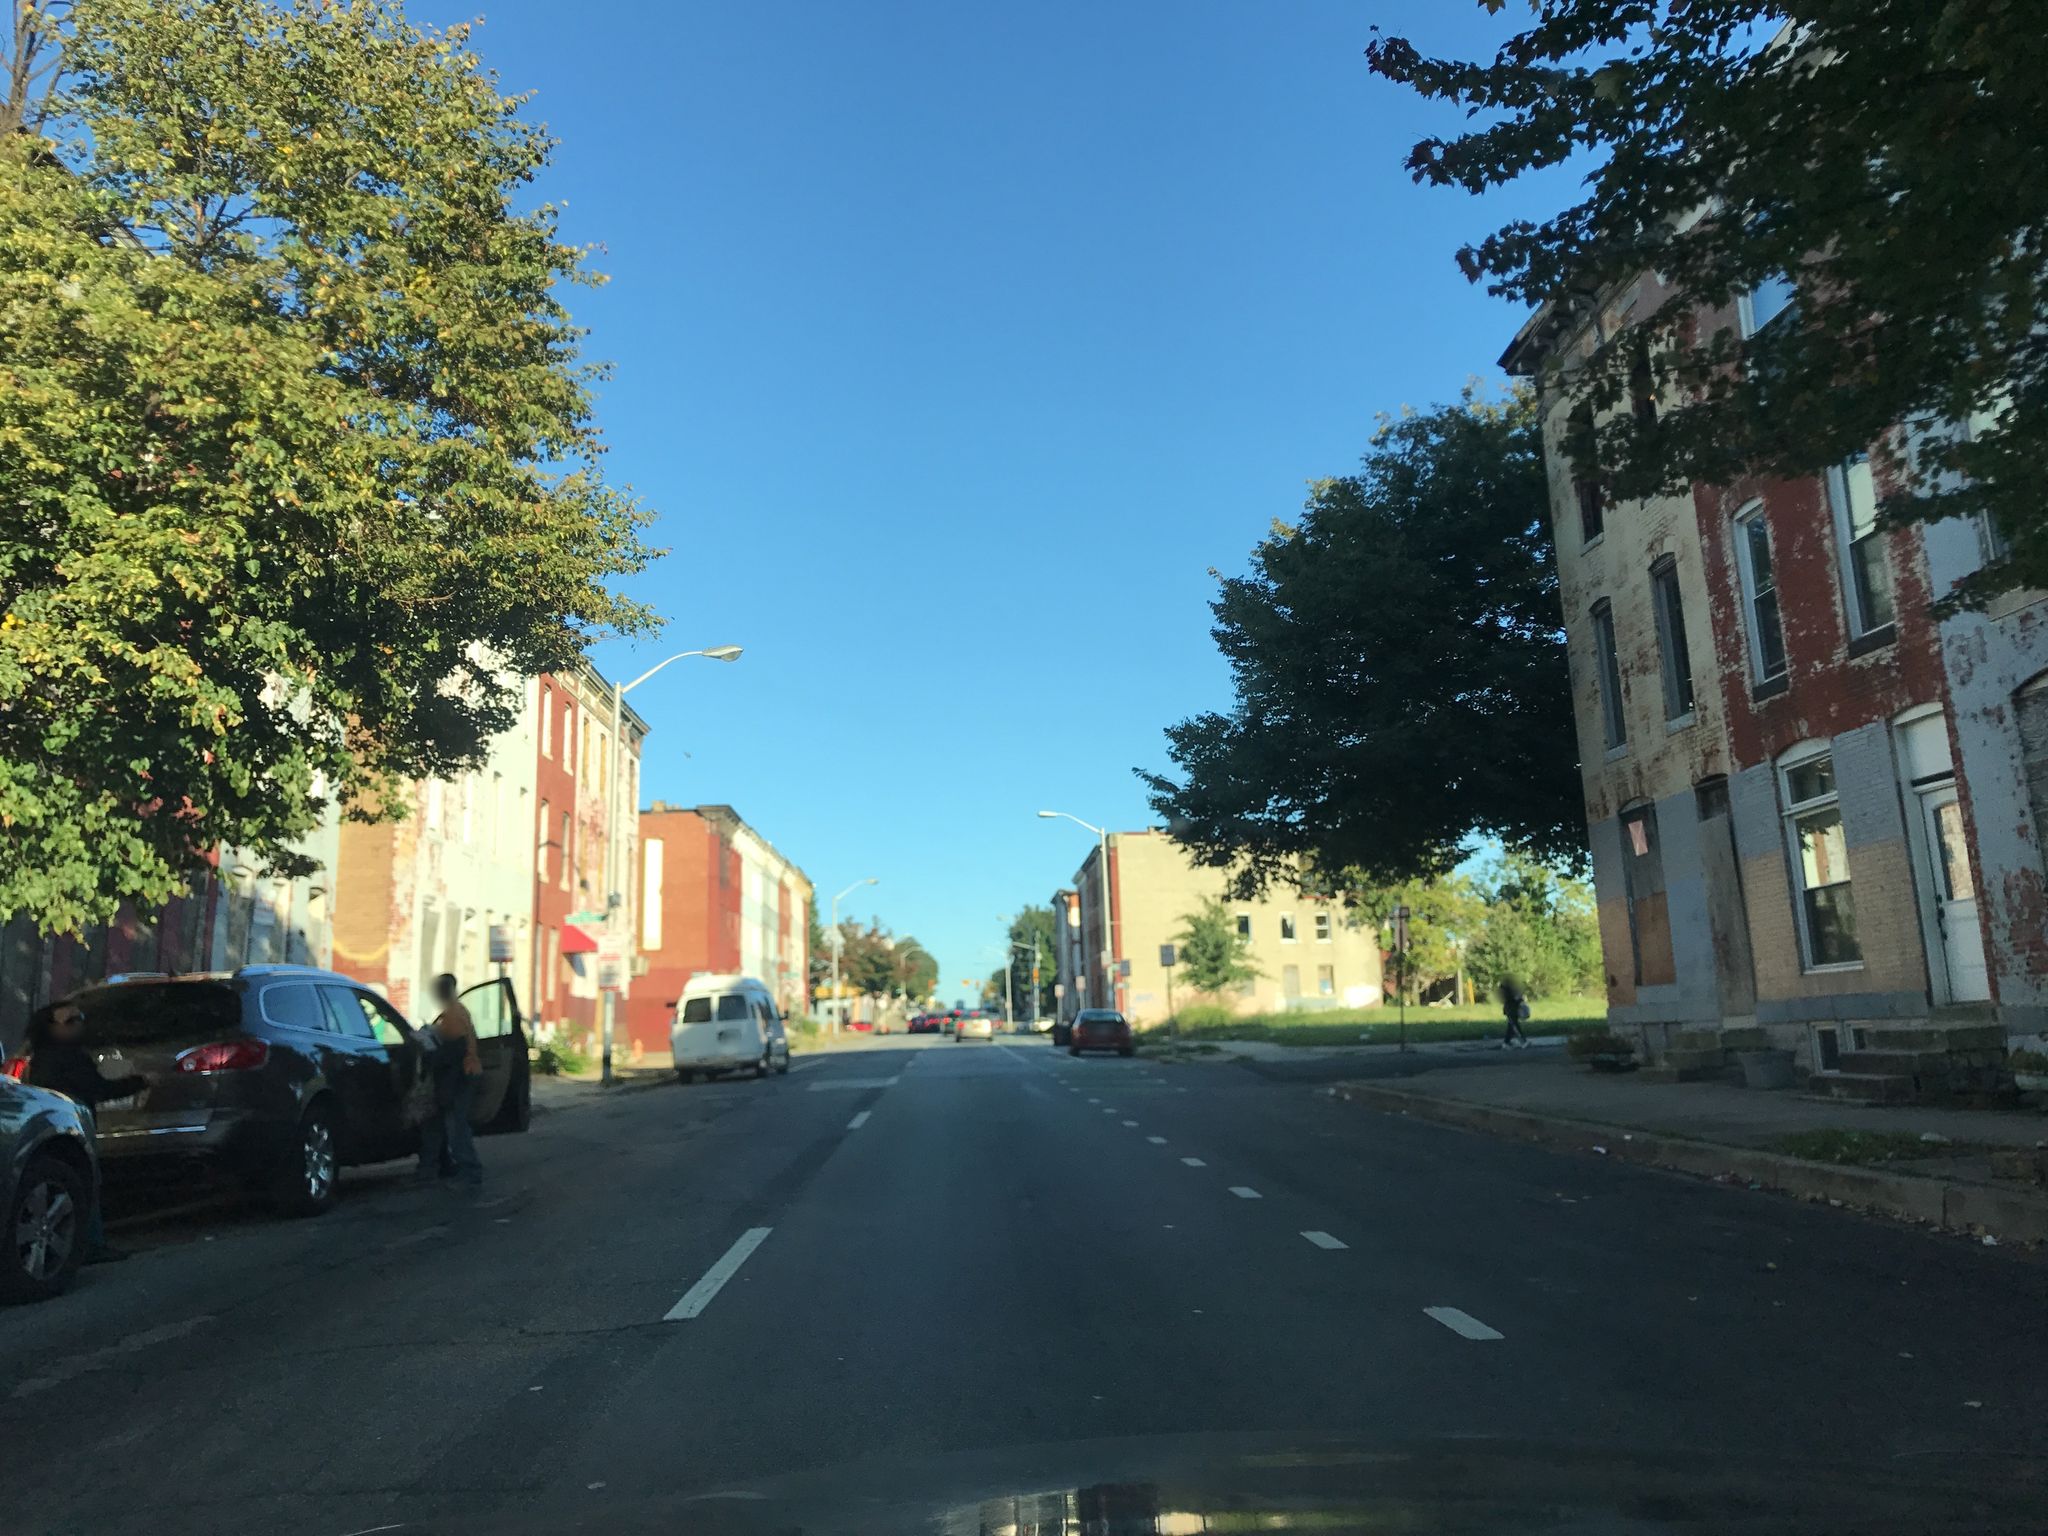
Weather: clear
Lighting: day
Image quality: good
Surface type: driving surface
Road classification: secondary
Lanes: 2
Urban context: urban centre
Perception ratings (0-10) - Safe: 7.04, Lively: 9.27, Beautiful: 7.77, Boring: 2.82, Depressing: 0.64, Wealthy: 5.38